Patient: sex F, age 57
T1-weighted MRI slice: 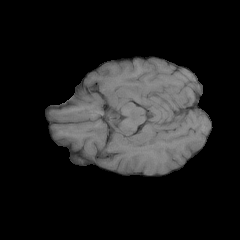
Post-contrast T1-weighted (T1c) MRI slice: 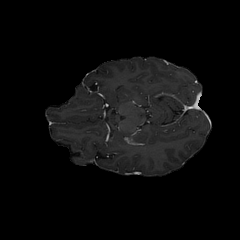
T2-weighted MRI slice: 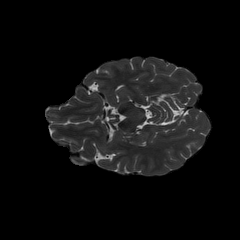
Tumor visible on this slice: no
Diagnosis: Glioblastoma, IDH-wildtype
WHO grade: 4